Question: This is my C++ unmanaged dll code.
'''
void Only(char *a)
{
*a++ = 'p';
*a++ = 'r';
*a++ = 'a';
*a++ = 'n';
*a++ = 'i';
*a++ = 0;
}
'''
.def file is used for exporting symbols.
I have used Only function in VB.Net application as follows,
'''
Declare Sub Only Lib "dllproj2.dll" Alias "Only" (b As StringBuilder)
....
Dim s As StringBuilder = New StringBuilder()
Only(s)
'''
It works fine. But when I try to use b as ByRef as follows,
'''
Declare Sub Only Lib "dllproj2.dll" Alias "Only" (ByRef b As StringBuilder)
'''
It gives exception shown in image.

I do not understand why. Doesn't ByRef is more appropriate here?
Thanks.
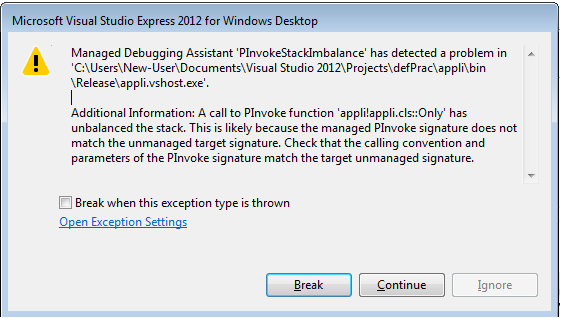
Answer: It must be 'ByVal'. The function will not overwrite the reference to 'StringBuilder' itself. It will rather update the content of the 'StringBuilder'. (See <URL>